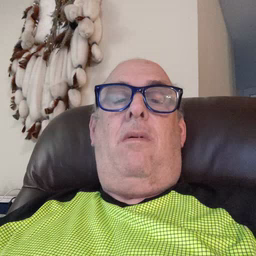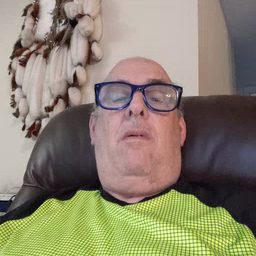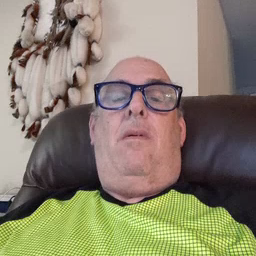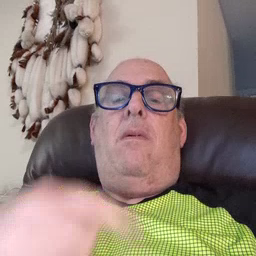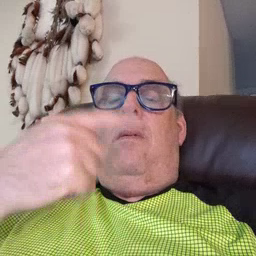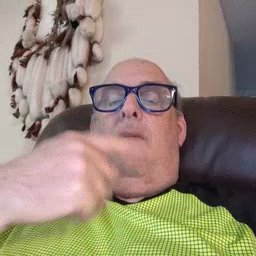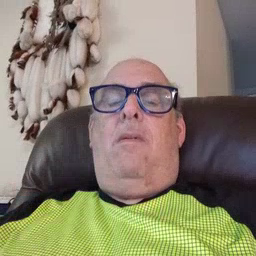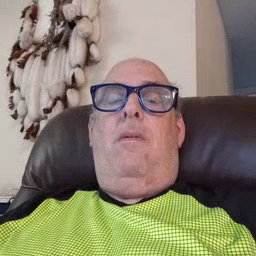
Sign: who